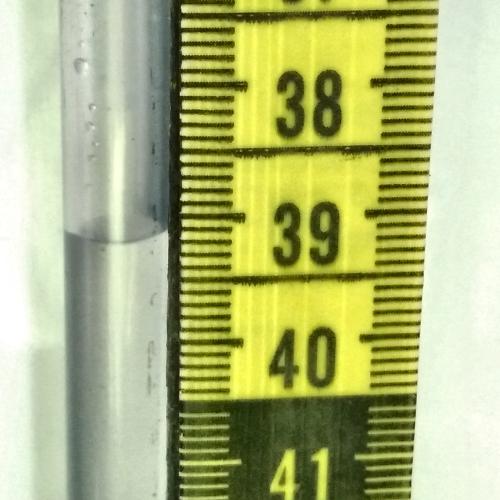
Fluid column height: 39.2 cm